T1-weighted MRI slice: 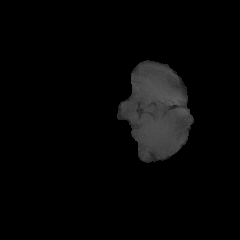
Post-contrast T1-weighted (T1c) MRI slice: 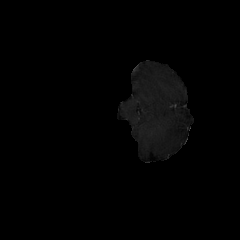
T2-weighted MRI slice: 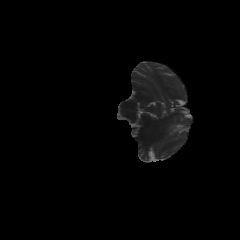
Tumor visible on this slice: no